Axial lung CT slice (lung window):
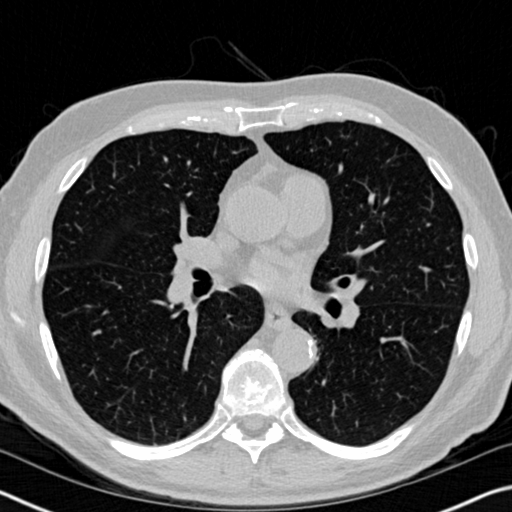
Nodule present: no